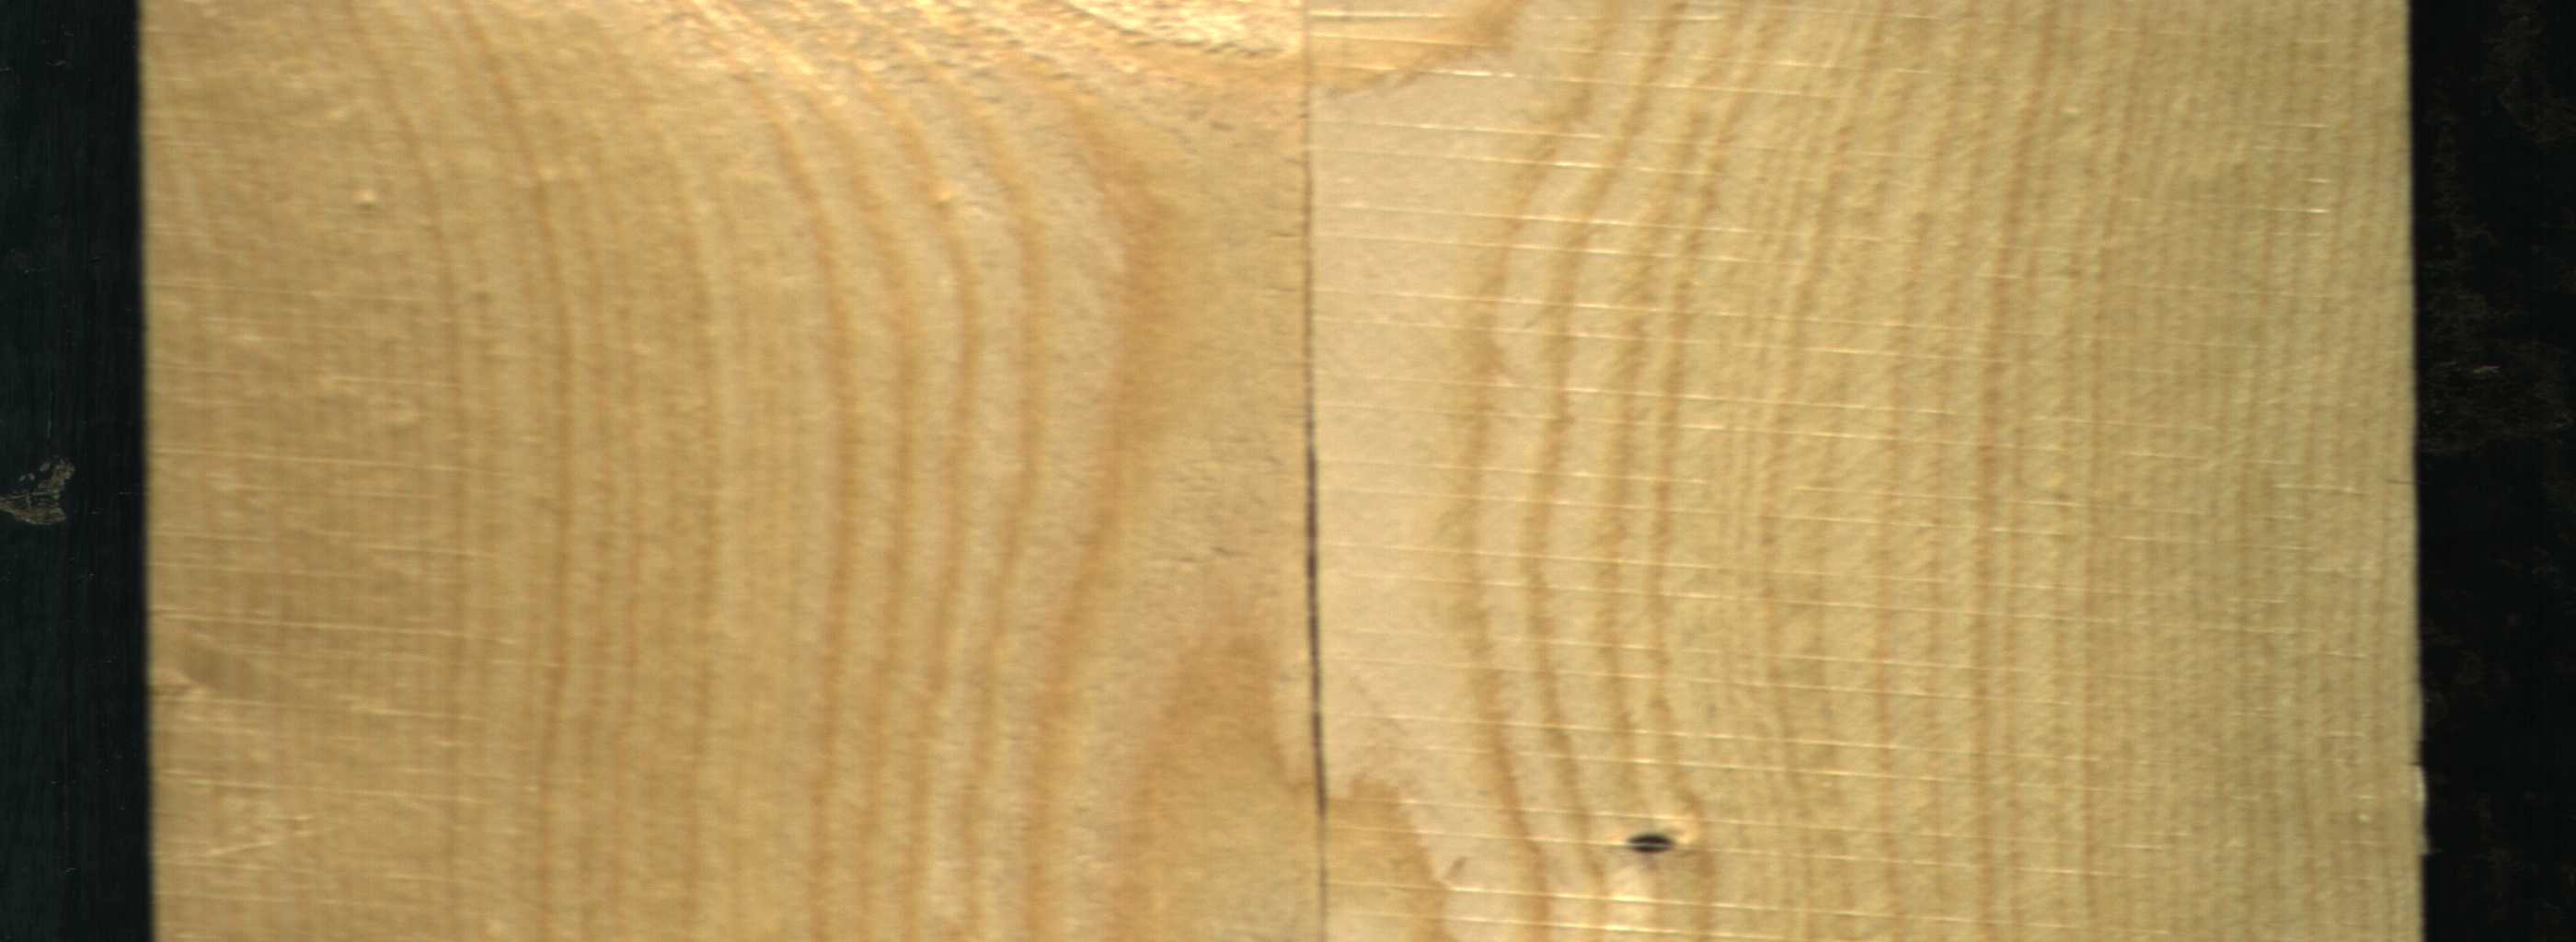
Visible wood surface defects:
Crack
Dead_Knot